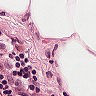
Metastatic tissue present: no